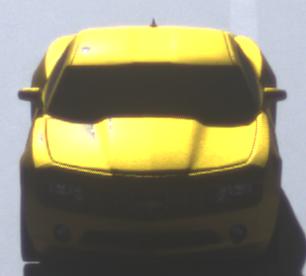
Make: Chevrolet
Model: Camaro Cabriolet 6.2 V8
Detailed model: Camaro (V) Coupé
Model produced from: 2011/09
Model produced until: 2014/02
Doors: 2
Color: yellow
Road condition: dry road
Daytime: morning or afternoon
Contrast: high contrast